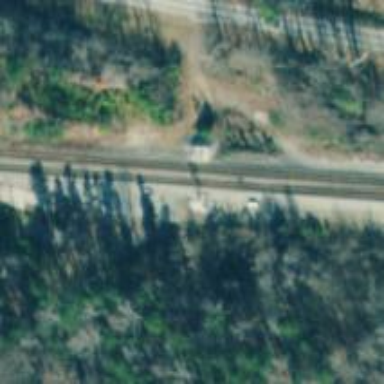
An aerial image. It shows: Railway track.